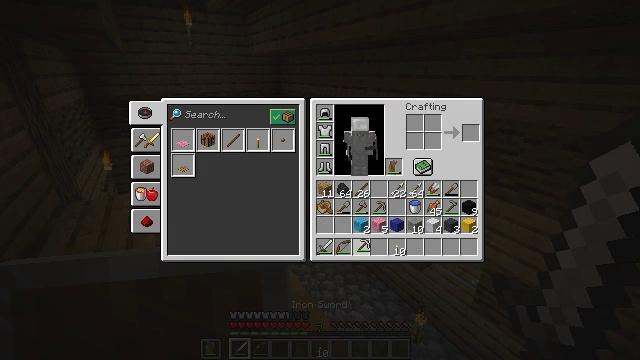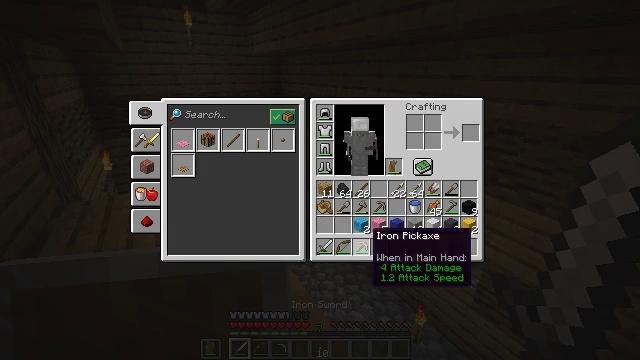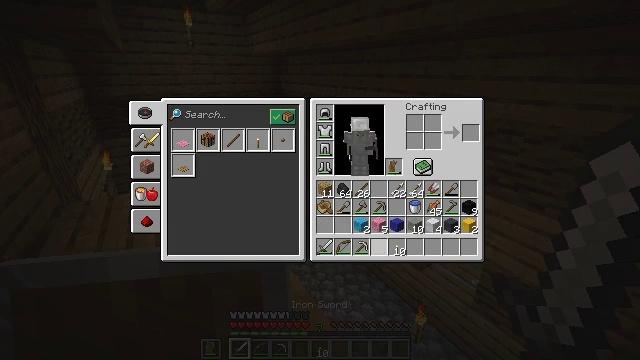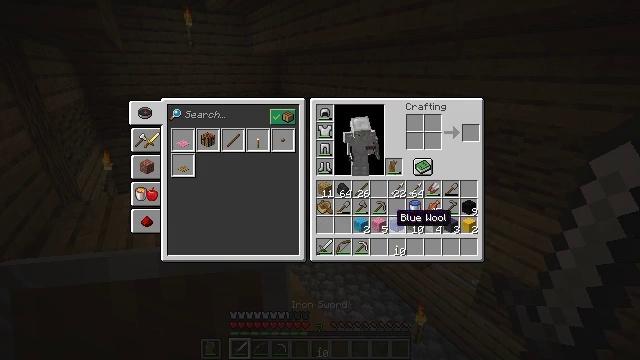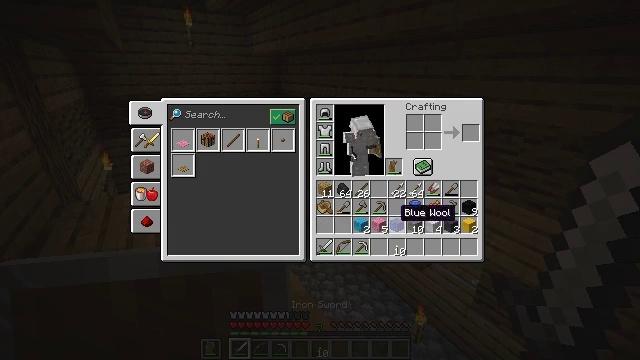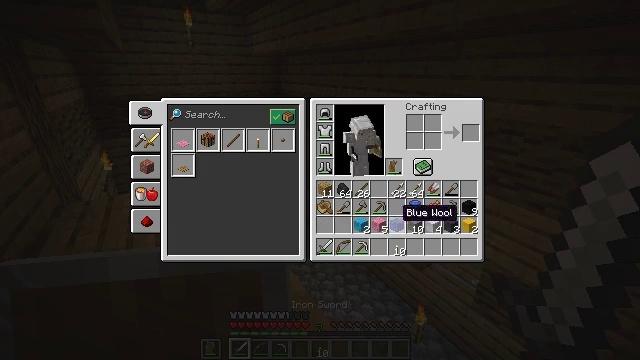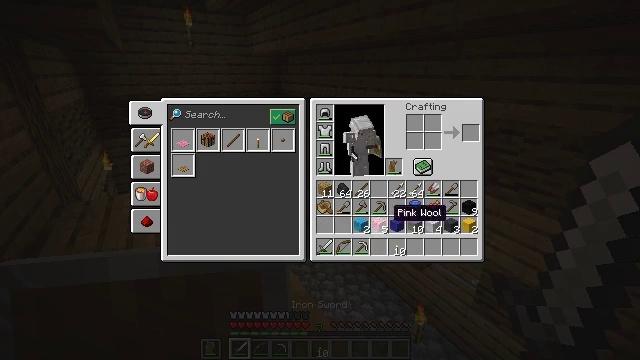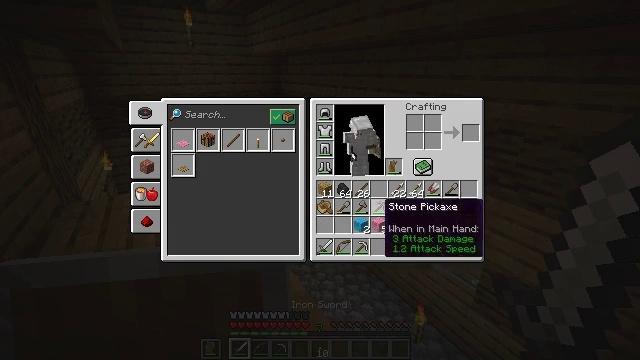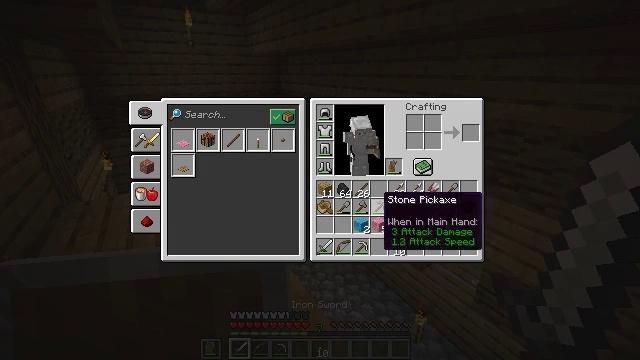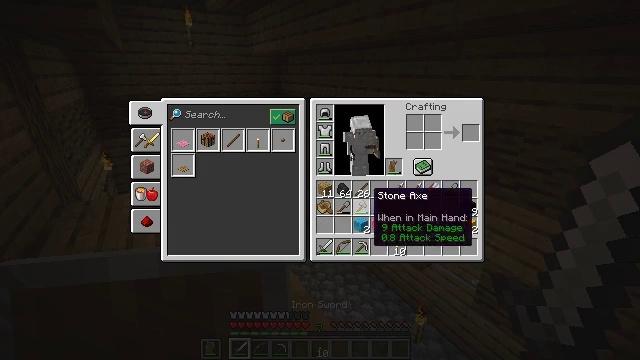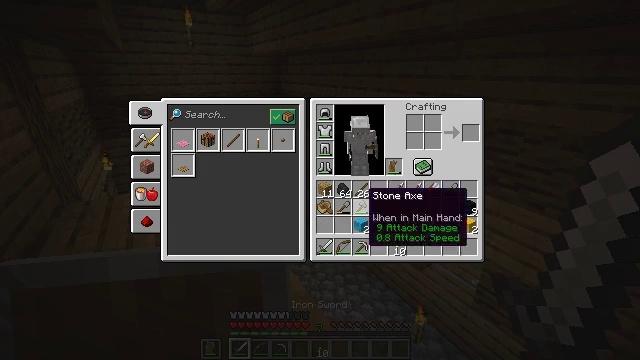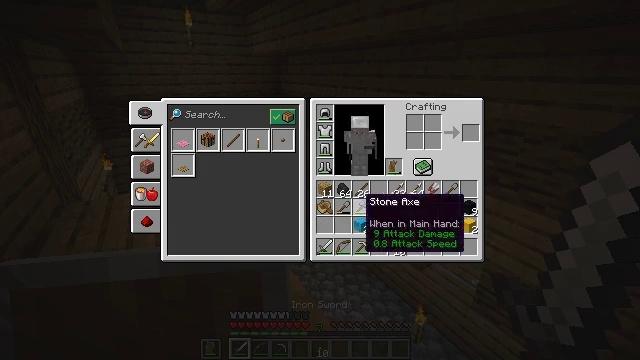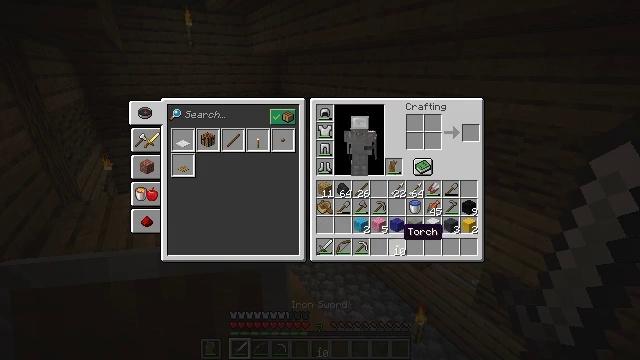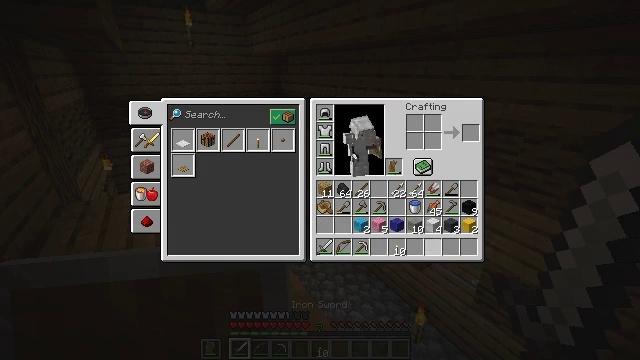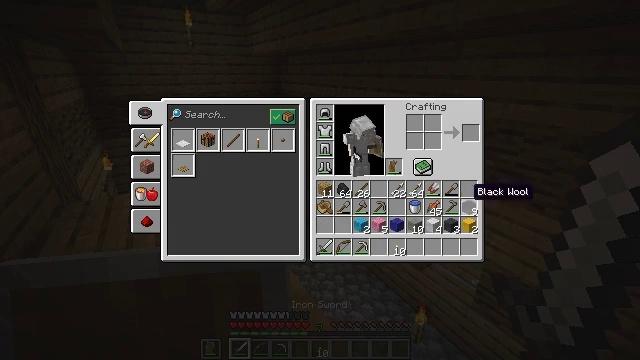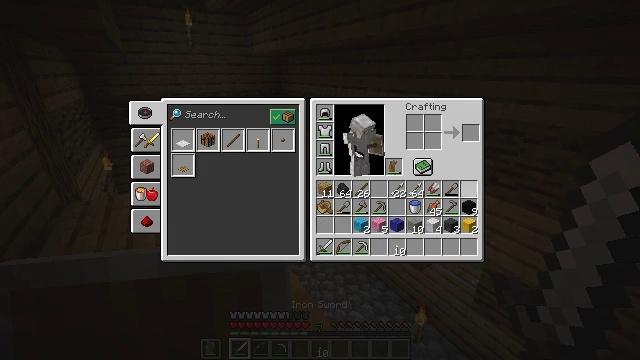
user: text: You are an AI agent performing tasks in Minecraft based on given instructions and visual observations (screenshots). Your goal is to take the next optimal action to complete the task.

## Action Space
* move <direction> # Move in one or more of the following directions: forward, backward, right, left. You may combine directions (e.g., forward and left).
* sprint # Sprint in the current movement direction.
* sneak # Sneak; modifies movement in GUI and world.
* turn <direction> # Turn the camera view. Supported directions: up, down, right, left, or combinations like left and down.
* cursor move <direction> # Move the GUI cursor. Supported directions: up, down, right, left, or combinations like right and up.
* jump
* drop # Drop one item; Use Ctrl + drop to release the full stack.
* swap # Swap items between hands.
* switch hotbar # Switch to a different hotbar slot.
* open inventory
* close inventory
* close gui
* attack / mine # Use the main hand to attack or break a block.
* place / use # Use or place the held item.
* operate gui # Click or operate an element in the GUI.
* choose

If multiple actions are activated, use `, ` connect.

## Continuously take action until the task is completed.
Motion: motion action
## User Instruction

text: Break the block of red wool.
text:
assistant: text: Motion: no_op
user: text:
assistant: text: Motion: cursor move right
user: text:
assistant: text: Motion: cursor move right and up
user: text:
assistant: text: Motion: no_op
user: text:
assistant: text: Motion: no_op
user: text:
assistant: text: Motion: cursor move left
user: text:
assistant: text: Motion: cursor move left
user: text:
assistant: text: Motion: cursor move up
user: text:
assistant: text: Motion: cursor move left
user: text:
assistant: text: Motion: no_op
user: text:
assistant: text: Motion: no_op
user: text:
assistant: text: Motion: cursor move right and down
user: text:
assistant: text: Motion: cursor move right
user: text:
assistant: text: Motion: cursor move right and up
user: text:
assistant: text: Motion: cursor move right and up
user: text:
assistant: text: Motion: no_op
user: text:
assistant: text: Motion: cursor move left
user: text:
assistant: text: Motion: no_op
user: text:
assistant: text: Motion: cursor move right and down
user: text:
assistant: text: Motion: cursor move left
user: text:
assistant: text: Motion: cursor move left
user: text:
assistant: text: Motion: no_op
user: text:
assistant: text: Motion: no_op
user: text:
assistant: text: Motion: no_op
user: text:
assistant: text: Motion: no_op
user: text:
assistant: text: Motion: operate gui
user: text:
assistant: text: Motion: cursor move right and down, operate gui
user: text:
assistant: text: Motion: cursor move right and down
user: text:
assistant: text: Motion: no_op
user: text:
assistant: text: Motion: no_op